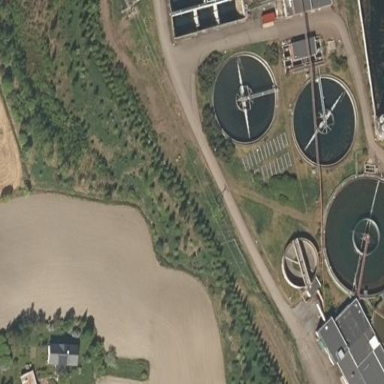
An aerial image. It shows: View of wastewater plant.